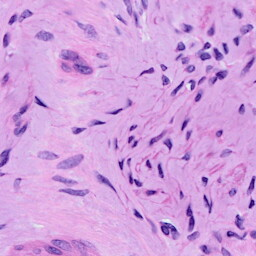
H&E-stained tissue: Cervix